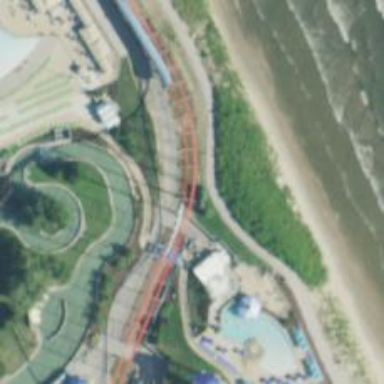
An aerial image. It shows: Thrilling roller coaster attraction.